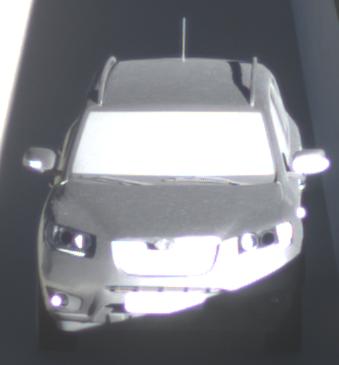
Make: Hyundai
Model: Santa Fe 2.4
Detailed model: Santa Fe (CM)
Model produced from: 2010/01
Model produced until: 2012/09
Doors: 5
Color: gray
Road condition: dry road
Daytime: morning or afternoon
Contrast: high contrast